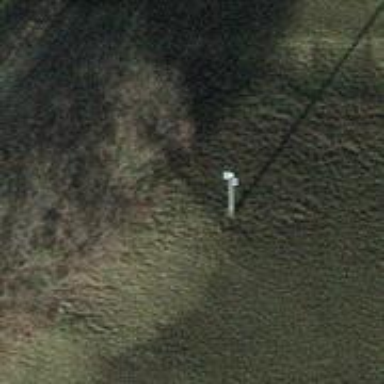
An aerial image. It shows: Minor power line.